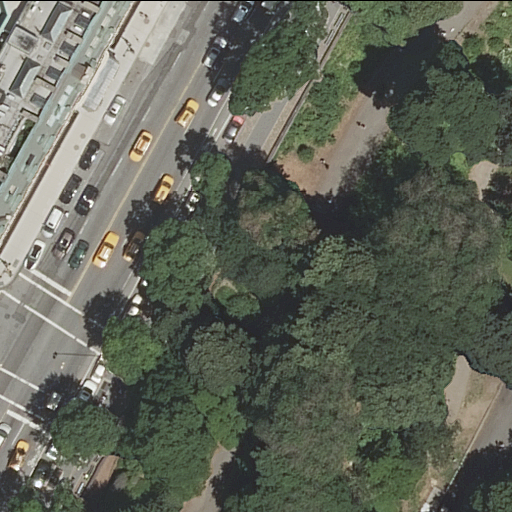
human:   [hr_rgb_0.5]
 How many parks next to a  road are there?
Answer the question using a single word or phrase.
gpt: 1

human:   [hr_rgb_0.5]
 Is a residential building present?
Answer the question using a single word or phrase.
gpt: yes

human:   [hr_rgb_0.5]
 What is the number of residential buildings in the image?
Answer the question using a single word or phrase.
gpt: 1

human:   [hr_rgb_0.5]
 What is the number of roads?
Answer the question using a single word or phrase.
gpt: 8

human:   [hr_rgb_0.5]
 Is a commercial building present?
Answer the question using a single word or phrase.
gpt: no

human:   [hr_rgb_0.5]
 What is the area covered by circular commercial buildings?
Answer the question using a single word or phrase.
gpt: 0m2

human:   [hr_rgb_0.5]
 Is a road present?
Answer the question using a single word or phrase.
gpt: yes

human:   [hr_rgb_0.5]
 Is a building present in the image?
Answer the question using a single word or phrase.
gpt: yes

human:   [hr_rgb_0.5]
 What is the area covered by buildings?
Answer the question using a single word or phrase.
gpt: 634m2

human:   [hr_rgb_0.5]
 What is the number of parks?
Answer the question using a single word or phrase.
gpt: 1

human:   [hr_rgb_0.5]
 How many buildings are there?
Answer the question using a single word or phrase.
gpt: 1

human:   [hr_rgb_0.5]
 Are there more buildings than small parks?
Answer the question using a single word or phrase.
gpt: yes

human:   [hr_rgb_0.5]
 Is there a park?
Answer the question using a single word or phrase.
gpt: yes

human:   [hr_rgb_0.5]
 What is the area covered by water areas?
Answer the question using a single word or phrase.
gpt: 0m2

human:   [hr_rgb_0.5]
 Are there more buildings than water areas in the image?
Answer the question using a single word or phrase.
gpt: yes

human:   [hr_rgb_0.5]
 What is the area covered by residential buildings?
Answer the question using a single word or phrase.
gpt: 634m2

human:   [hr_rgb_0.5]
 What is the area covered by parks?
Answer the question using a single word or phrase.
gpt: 10627m2

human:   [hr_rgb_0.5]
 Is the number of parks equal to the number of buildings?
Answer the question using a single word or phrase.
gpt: yes

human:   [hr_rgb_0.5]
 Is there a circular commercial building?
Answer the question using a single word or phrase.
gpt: no

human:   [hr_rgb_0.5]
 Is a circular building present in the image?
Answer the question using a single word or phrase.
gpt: no

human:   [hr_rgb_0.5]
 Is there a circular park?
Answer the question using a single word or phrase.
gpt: no

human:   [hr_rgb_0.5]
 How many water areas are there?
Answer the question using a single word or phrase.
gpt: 0

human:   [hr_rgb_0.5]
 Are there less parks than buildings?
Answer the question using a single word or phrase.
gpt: no

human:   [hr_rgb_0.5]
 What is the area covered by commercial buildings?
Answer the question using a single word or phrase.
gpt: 0m2

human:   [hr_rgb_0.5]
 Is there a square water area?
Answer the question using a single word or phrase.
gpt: no

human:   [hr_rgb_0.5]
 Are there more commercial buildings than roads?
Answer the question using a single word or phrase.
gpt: no

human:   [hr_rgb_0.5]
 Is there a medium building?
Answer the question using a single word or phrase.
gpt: no

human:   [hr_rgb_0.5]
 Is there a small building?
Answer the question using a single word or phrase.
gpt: no

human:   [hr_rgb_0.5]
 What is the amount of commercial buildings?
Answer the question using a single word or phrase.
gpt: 0

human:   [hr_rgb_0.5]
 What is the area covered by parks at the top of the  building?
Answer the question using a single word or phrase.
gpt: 0m2

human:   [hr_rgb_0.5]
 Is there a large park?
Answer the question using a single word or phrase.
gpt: yes

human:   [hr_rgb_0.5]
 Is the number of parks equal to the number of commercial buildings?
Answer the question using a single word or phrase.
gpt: no

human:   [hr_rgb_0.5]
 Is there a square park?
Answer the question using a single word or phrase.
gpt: no

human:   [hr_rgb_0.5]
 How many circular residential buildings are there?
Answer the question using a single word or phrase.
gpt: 0

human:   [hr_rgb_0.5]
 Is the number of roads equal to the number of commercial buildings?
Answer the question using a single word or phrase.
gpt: no

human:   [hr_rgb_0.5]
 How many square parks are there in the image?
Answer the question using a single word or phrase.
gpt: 0

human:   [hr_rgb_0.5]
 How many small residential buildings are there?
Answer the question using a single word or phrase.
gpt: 0

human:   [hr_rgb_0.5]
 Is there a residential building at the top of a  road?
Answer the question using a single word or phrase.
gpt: yes

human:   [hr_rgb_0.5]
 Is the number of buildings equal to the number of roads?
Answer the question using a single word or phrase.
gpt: no

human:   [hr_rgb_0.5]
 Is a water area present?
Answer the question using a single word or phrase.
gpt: no

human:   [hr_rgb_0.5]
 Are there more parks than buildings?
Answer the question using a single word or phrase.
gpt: no

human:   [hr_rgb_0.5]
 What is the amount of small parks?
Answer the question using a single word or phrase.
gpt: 0

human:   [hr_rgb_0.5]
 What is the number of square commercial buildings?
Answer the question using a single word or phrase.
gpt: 0

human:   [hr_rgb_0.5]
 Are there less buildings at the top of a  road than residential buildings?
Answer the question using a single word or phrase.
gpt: no

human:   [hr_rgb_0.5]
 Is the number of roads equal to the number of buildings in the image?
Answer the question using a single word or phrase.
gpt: no

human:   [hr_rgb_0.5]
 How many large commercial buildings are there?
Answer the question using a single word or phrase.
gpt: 0

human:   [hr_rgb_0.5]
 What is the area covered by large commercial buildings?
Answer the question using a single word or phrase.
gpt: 0m2

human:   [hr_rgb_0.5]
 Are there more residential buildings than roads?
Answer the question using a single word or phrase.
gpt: no

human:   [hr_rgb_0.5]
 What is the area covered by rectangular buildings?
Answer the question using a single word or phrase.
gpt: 634m2

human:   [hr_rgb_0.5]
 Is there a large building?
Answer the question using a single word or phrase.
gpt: yes

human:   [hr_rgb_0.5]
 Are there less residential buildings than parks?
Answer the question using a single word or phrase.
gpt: no

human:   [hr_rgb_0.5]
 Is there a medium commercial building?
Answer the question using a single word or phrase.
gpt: no

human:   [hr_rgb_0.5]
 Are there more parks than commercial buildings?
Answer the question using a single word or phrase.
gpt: yes

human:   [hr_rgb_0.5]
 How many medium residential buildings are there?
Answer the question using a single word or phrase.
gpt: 0

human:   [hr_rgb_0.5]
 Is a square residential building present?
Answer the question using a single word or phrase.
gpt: no

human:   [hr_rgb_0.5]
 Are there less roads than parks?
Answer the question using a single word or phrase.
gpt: no

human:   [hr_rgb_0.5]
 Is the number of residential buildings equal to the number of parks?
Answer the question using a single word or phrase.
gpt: yes

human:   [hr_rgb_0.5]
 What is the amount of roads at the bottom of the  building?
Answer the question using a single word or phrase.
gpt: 6

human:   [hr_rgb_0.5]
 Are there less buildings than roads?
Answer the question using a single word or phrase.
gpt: yes

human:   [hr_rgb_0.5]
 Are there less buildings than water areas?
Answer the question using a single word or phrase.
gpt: no

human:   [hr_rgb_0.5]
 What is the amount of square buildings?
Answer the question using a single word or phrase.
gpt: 0

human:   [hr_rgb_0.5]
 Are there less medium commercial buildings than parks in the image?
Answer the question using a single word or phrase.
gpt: yes

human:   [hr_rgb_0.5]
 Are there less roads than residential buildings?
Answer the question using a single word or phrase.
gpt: no

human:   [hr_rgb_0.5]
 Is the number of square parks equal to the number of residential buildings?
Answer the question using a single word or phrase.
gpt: no